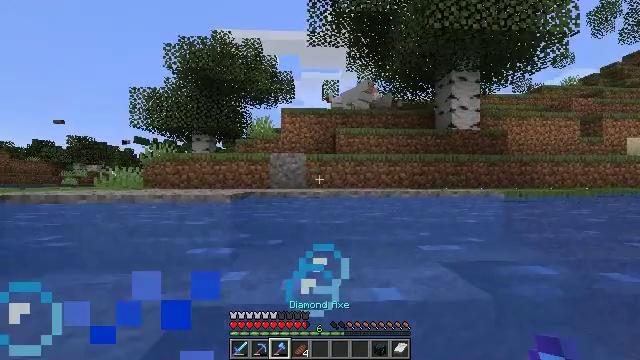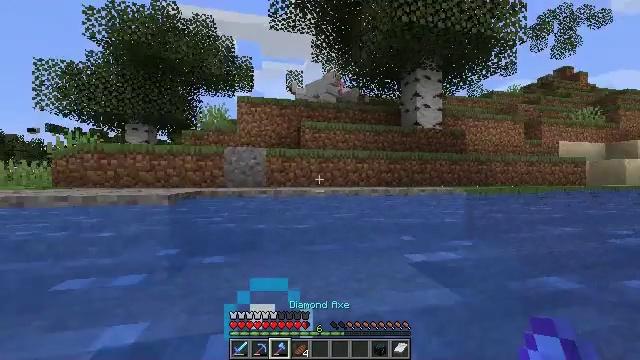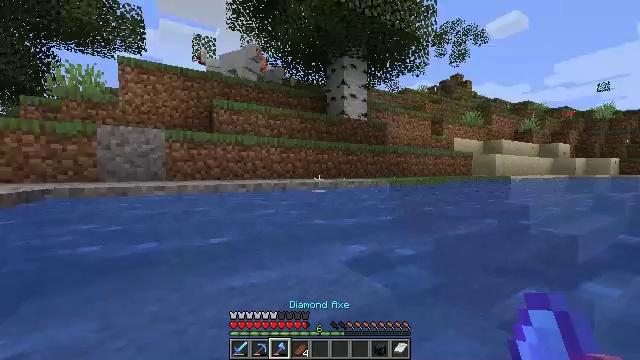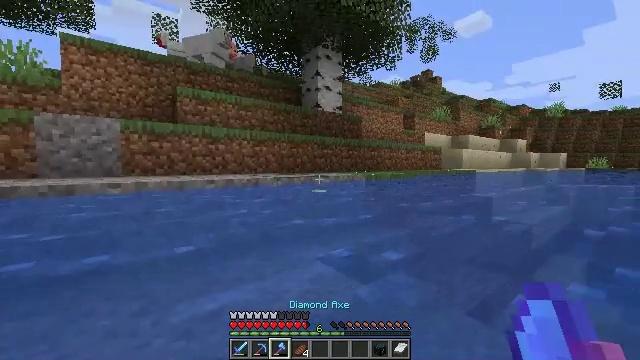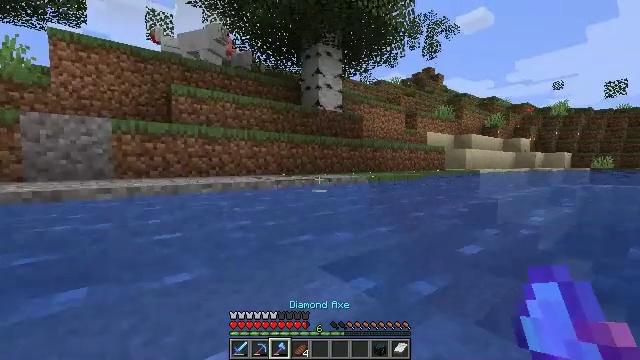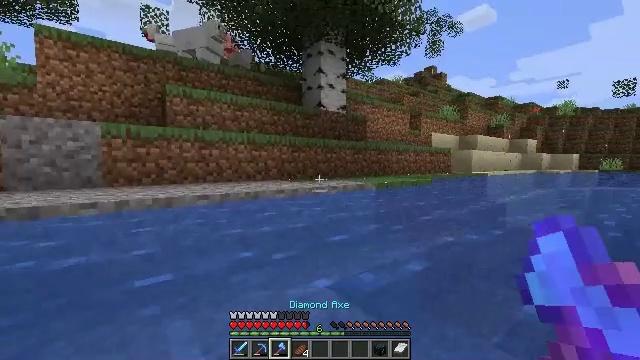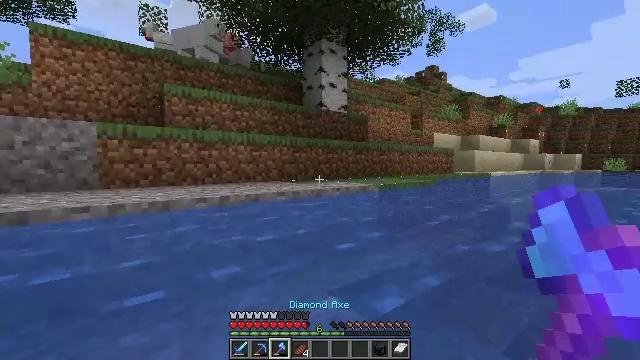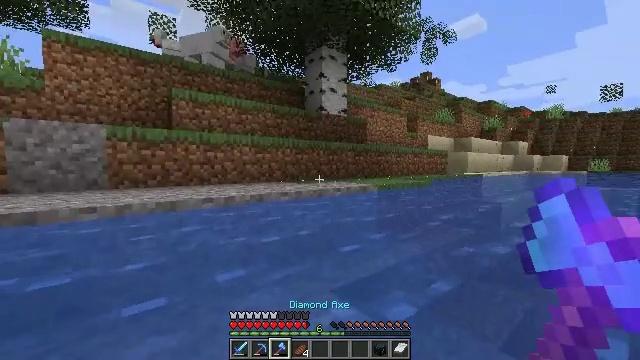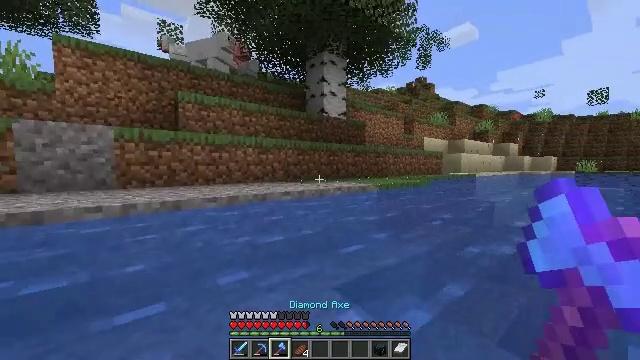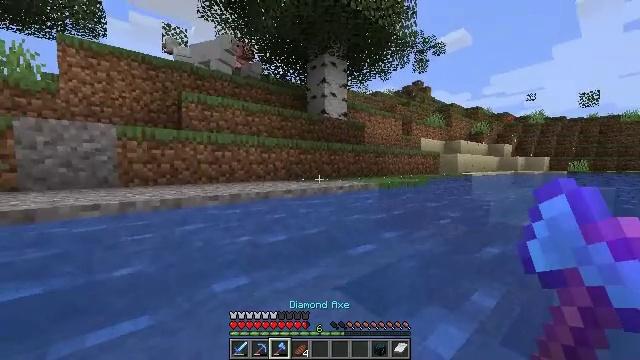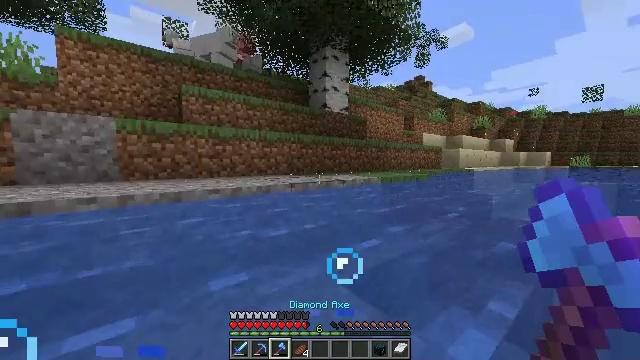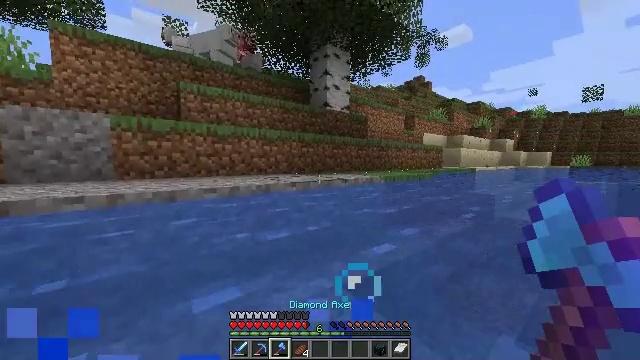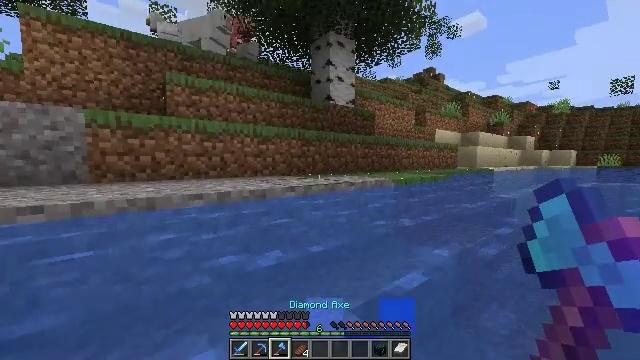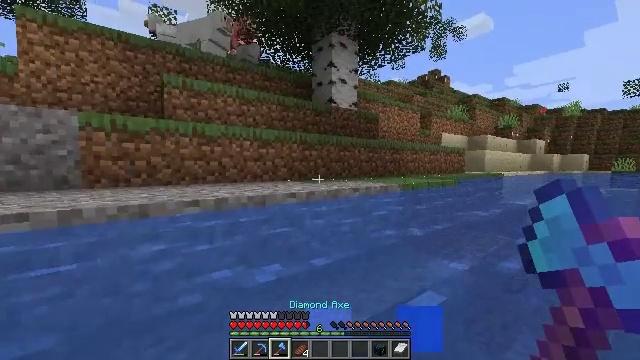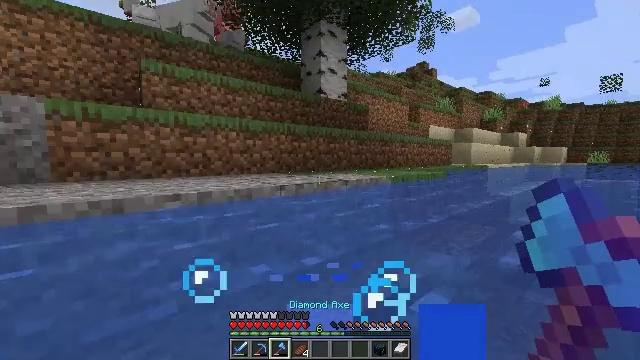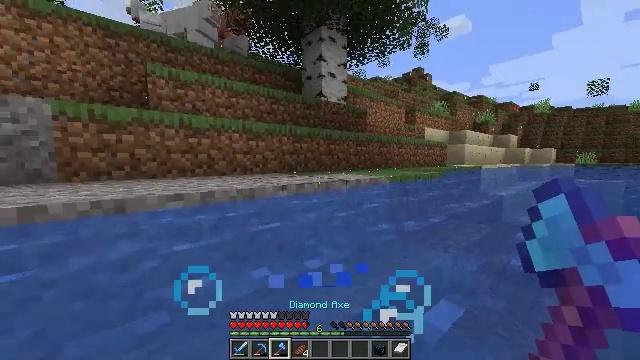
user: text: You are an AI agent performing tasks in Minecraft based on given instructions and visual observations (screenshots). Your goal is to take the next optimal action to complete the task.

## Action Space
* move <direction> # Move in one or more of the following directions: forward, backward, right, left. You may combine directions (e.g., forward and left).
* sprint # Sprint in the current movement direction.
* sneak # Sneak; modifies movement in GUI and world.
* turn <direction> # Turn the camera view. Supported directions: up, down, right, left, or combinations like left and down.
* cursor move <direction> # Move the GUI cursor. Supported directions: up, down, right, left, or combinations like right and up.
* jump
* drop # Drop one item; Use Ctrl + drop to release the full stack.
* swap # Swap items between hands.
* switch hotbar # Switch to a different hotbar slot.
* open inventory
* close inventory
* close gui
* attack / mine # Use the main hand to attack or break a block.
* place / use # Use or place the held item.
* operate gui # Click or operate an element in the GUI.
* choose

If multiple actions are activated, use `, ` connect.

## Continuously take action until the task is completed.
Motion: motion action
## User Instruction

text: Use your axe to get birch logs.
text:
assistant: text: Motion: move forward, sprint, turn right, jump
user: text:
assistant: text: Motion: move forward, sprint, turn right and down, jump
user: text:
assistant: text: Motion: move forward, sprint, turn right and down, jump
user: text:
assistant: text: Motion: move forward, sprint, jump
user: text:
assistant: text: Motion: move forward, sprint, jump
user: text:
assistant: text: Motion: move forward, sprint, jump
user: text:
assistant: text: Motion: move forward, sprint, jump
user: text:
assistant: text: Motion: move forward, sprint, jump
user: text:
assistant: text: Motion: move forward, sprint, jump
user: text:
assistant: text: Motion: move forward, sprint, turn down, jump
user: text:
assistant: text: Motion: move forward, sprint, jump
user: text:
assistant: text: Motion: move forward, sprint, jump
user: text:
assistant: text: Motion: move forward, sprint, turn up, jump
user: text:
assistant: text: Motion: move forward, sprint, turn right and down, jump
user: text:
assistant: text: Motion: move forward, sprint, jump
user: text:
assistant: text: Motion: move forward, sprint, jump
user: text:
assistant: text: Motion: move forward, sprint, jump
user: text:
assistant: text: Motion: move forward, sprint, turn left, jump
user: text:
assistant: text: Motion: move forward, sprint, jump
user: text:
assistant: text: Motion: move forward, sprint, jump
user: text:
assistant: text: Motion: move forward, sprint, turn up, jump
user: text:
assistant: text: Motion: move forward and move right, sprint, jump
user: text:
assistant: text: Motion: move forward and move right, sprint, jump
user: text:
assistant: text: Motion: move forward and move right, sprint, jump
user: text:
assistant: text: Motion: move forward and move right, sprint, jump
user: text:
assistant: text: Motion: move forward, sprint, jump
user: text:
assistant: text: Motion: move forward, sprint, turn left and up, jump
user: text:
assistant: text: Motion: move forward, sprint, turn up, jump
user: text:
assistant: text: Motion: move forward, sprint, jump
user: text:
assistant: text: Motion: move forward, sprint, jump